Question: Is there a way to automatically set the tab bar and toolbar titles using the title of the View Controller?
I'm currently manually double clicking the tab bar titles to rename it from Item to the title of the View Controller it points to, and then also doing the same thing for the toolbars. I was thinking it'd be nice if it would be set automatically based on the title of the View Controller (settable in the sidebar). It seems a bit silly to have the exact same text in three locations - it'd be a good opportunity for a typo or inconsistency between the three.

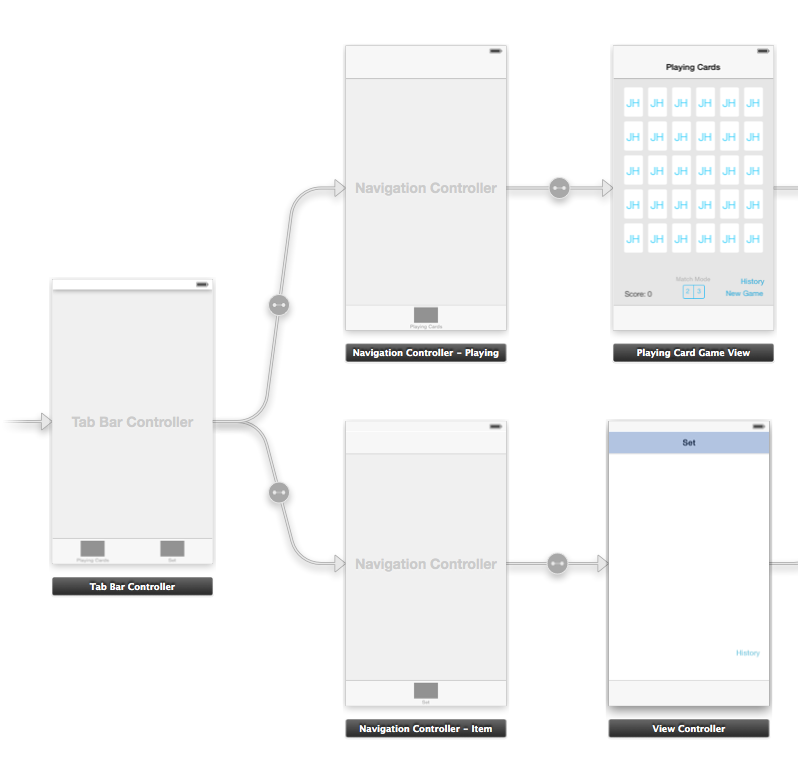
Answer: You can add 'self.navigationItem.title = self.title;' to the '- (void)viewWillAppear:(BOOL)animated'
of each one of your's 'UIViewController'.